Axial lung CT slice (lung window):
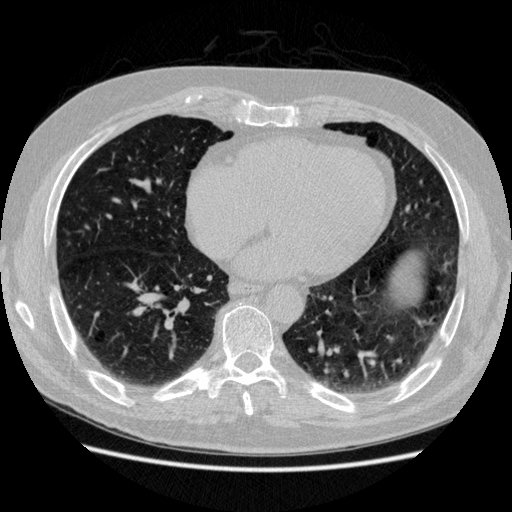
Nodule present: no